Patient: sex M, age 21
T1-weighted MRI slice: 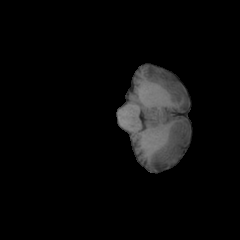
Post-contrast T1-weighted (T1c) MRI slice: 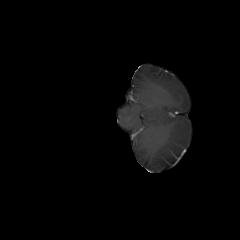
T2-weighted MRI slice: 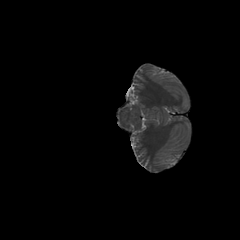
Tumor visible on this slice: no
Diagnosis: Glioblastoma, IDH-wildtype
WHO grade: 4